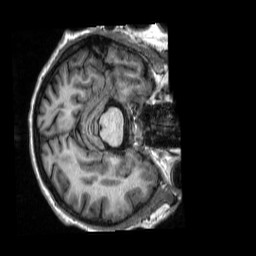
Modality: T1w
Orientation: axial
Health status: ill
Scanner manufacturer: siemens
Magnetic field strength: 3 T
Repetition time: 2.3 s
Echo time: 0.00298 s